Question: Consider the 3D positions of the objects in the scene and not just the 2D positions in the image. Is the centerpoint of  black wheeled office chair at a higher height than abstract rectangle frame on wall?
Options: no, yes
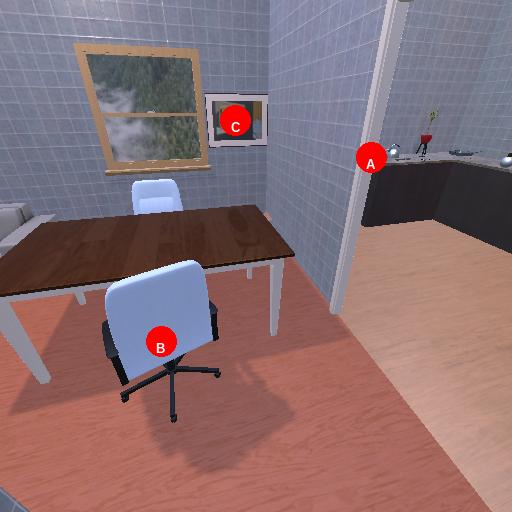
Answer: no